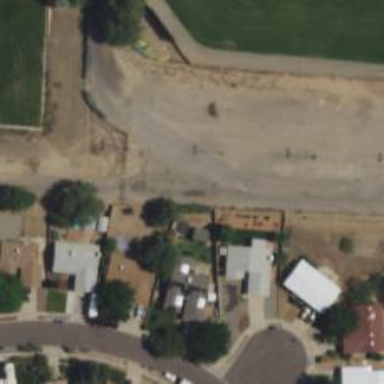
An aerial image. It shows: Alleyway designated as service road.